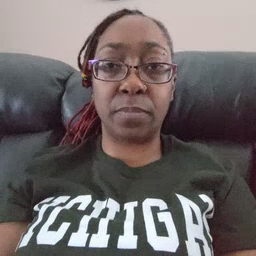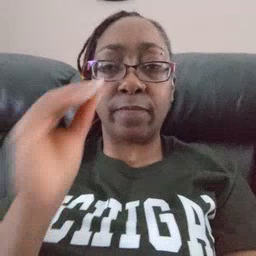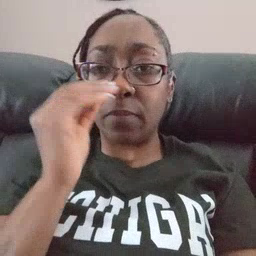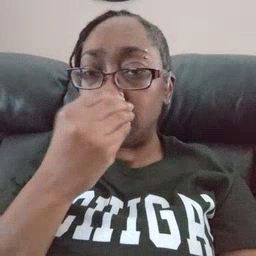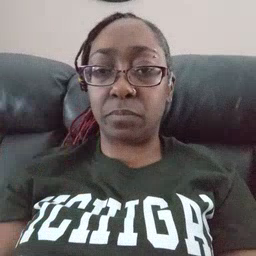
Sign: flower